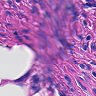
Metastatic tissue present: yes